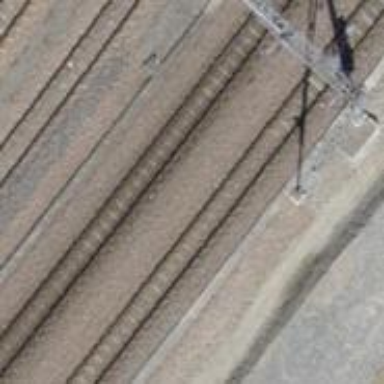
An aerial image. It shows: Narrow-gauge railway track with one electrified contact line.